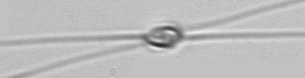
Label: Chaetoceros_danicus